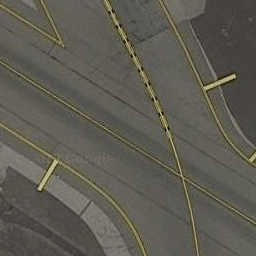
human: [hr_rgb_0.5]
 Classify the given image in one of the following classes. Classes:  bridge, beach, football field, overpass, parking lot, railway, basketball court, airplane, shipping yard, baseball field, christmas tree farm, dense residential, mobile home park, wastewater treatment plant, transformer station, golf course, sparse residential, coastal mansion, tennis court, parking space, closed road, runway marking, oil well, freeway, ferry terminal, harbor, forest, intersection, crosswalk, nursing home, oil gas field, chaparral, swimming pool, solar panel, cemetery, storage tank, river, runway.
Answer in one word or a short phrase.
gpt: runway marking